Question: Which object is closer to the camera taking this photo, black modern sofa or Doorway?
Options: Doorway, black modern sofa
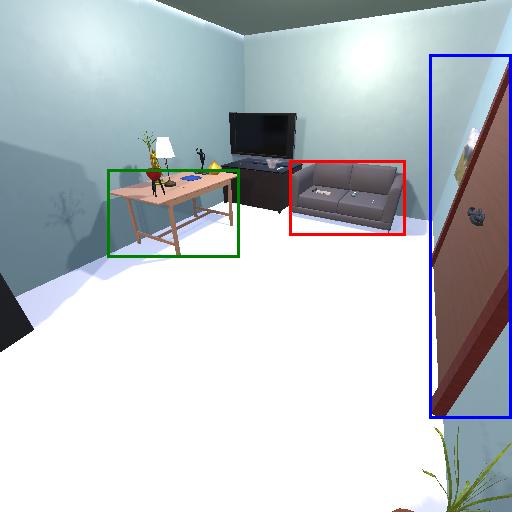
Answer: Doorway